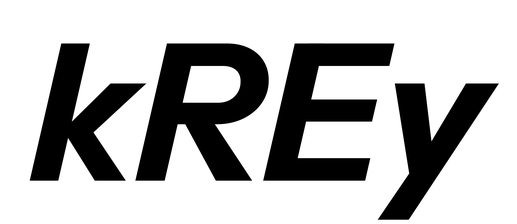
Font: InstrumentSans-Italic_Bold_Italic